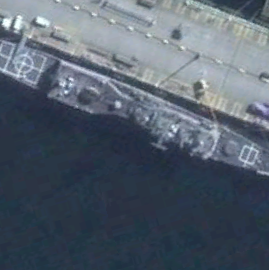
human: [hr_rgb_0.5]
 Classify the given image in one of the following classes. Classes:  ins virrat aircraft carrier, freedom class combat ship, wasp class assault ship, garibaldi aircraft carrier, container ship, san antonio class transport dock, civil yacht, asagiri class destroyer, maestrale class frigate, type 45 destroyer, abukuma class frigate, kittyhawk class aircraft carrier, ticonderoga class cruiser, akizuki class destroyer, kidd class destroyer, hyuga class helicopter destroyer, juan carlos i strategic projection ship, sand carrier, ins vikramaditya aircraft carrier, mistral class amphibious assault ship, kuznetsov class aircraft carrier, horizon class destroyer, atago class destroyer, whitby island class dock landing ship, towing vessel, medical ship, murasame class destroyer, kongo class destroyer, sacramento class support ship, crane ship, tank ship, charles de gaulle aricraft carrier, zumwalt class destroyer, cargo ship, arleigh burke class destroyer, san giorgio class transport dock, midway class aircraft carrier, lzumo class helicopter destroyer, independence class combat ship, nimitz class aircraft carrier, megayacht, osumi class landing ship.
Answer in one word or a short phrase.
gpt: Ticonderoga class cruiser